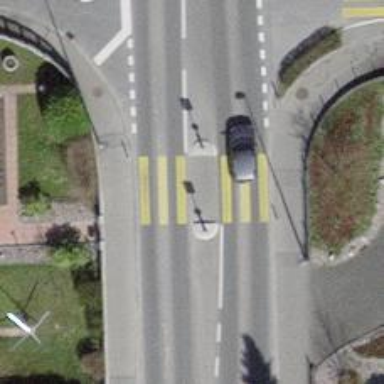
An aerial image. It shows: Zebra crossing with uncontrolled intersection and pedestrian island.